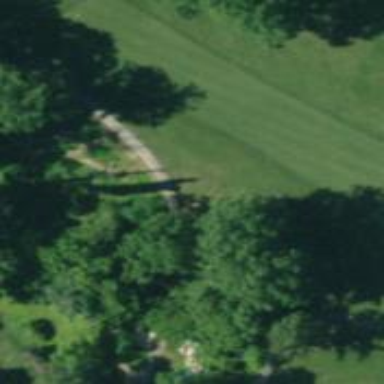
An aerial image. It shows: Pathway for golfing.